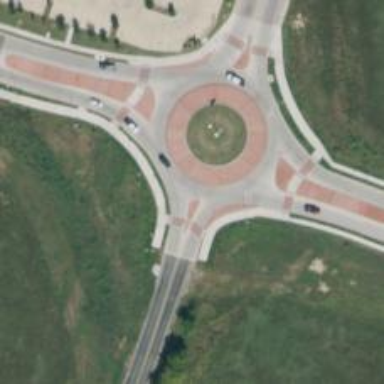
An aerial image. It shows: Tertiary road with asphalt surface leading to roundabout.